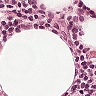
Metastatic tissue present: no